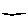
Label: line